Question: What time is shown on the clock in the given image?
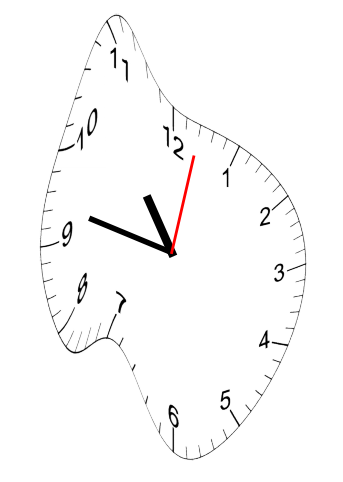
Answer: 10:47:02